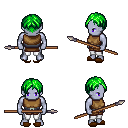
a pixel art fantasy rpg character, male body template, dark elf, purple skin, leather chest armor, white pants, green parted hairstyle, brown slippers, spear, four views (front, back, left, right), 2x2 character sprite sheet, small pixel art, hard edges, no anti-aliasing